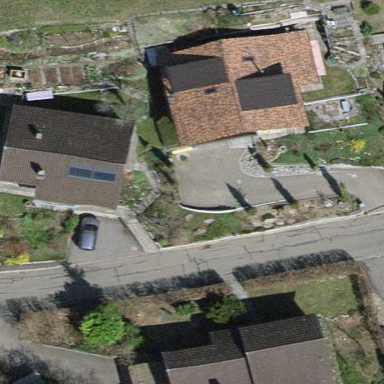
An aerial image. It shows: Detached building.